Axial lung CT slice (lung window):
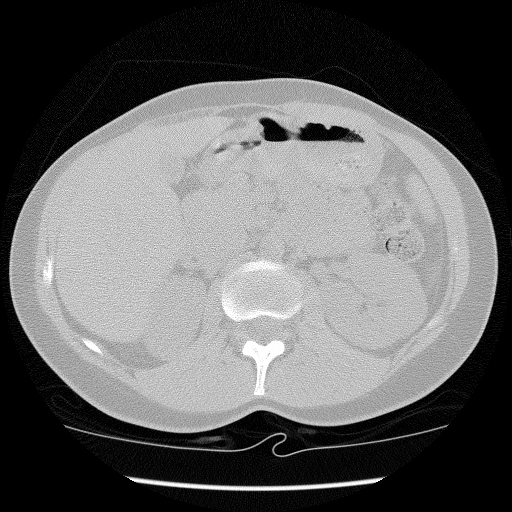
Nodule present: no